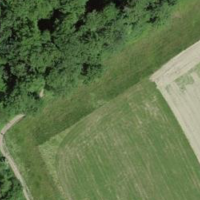
EUNIS habitat code: 52
Species observed at this site:
Cornus sanguinea